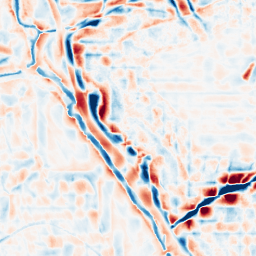
Category: wavelet
Decomposition family: wavelet_biorthogonal
Decomposition parameters: wavelet: bior2.4
level: 4
Upsampling method: linear_exact
Upsampling parameters: scale: 2
Upsampling scale: 2